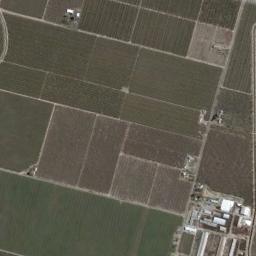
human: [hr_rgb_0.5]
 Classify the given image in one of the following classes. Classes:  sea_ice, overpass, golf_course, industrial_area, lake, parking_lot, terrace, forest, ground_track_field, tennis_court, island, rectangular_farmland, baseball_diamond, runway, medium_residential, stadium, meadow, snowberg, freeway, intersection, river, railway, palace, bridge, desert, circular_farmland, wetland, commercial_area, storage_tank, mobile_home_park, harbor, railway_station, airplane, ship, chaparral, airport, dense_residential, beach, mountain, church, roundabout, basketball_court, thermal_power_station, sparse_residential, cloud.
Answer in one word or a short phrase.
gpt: rectangular_farmland